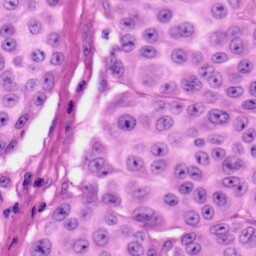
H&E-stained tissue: Skin